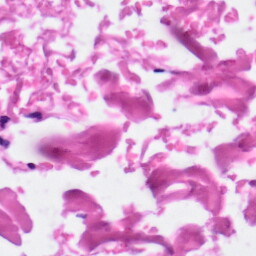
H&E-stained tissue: Skin